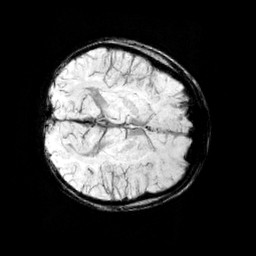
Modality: minIP
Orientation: axial
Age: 11
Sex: female
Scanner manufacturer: siemens
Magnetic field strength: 3 T
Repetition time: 0.027 s
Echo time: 0.02 s